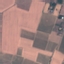
Land use / land cover: PermanentCrop